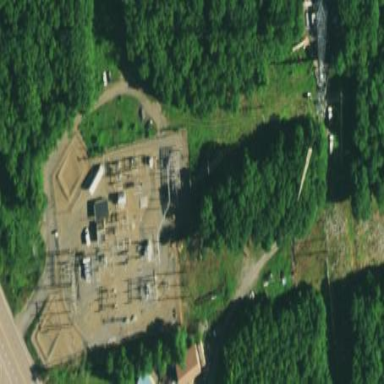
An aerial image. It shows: Power substation.